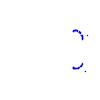
Particle: kaon